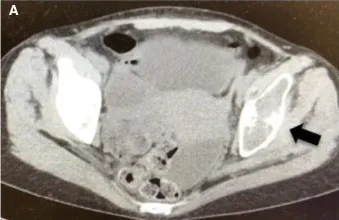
Osteolytic lesions of the pelvis preoperatively.
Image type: radiology (ct)